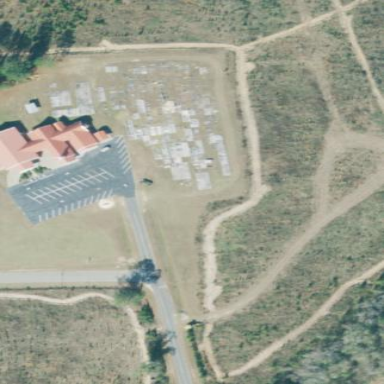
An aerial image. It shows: Cemetery.